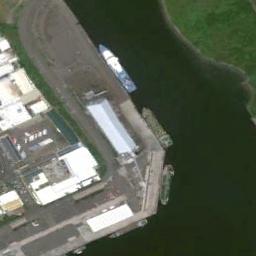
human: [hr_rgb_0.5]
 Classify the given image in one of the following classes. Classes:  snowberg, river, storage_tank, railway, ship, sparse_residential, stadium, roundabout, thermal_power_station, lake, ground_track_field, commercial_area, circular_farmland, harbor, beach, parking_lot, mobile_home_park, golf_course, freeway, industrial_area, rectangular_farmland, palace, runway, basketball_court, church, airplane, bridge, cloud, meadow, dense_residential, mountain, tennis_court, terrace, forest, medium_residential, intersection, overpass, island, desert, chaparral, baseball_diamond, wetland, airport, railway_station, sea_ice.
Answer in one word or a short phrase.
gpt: ship